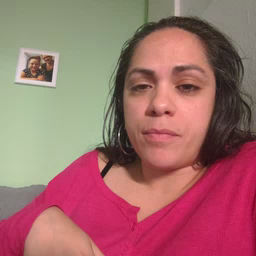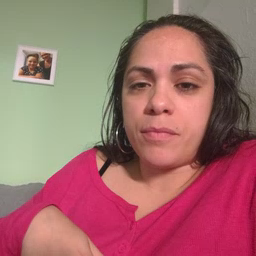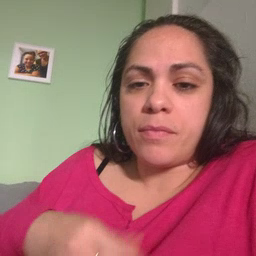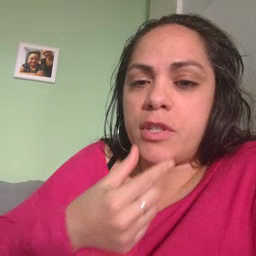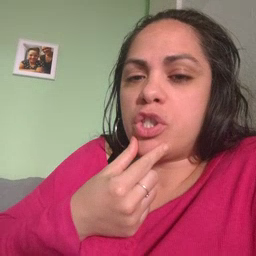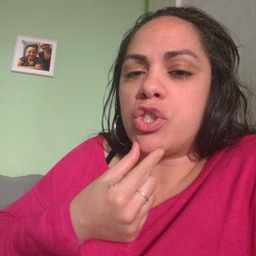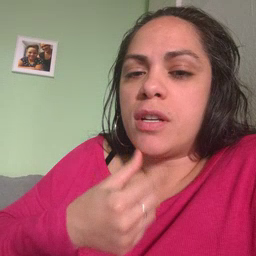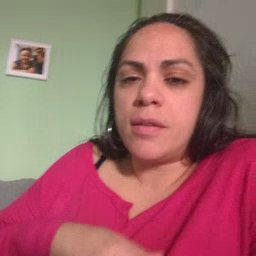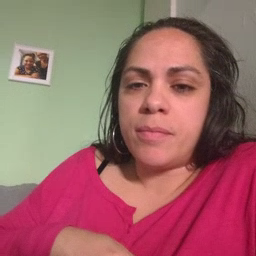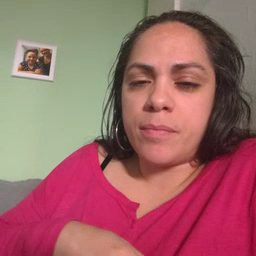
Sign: chin